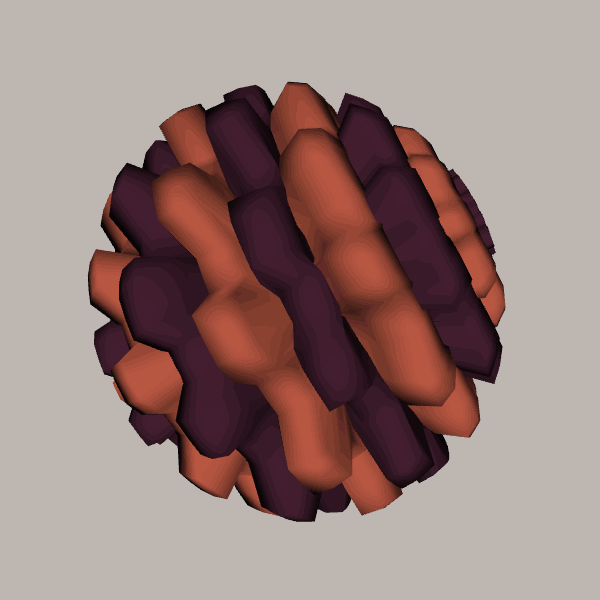
Background: light